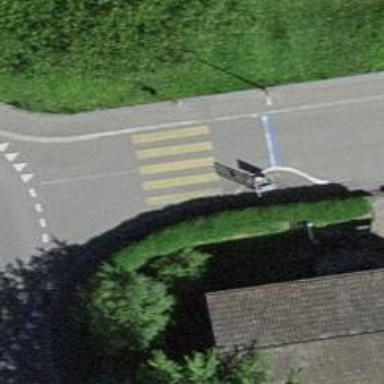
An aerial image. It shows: Uncontrolled zebra crossing on the road.